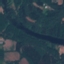
Land use / land cover class: River